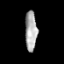
Tissue: prostate
Cell type: T cells
Senescence score: 0.3039
Nuclear area (px): 464
Mean DAPI intensity: 170.147